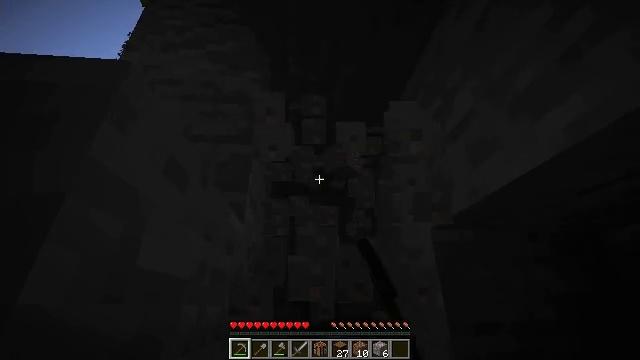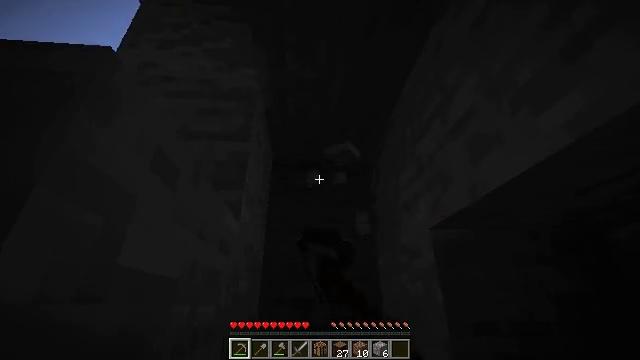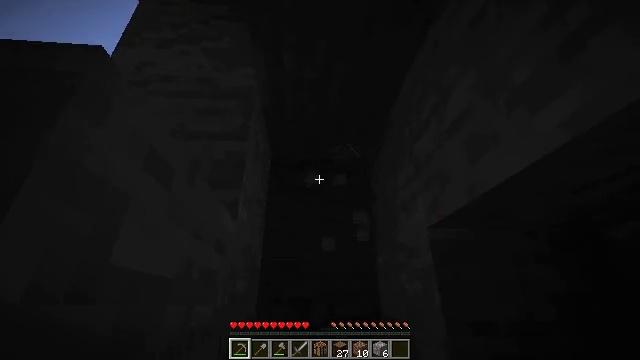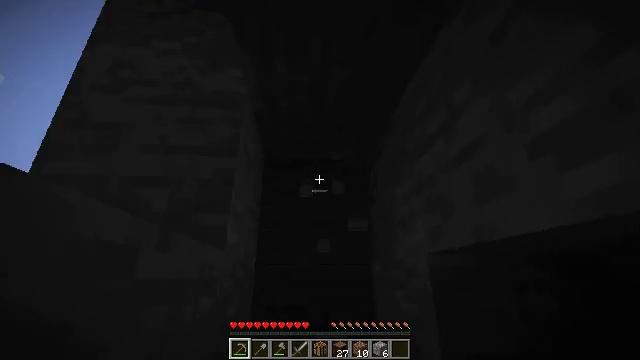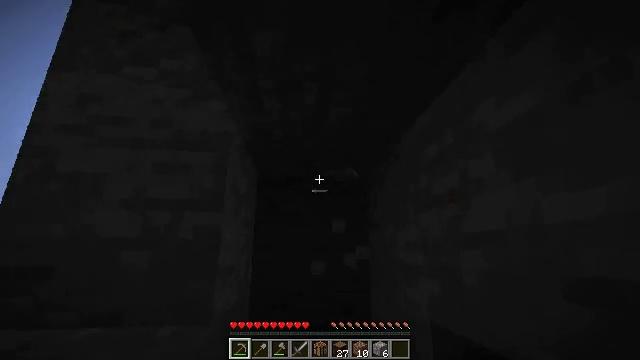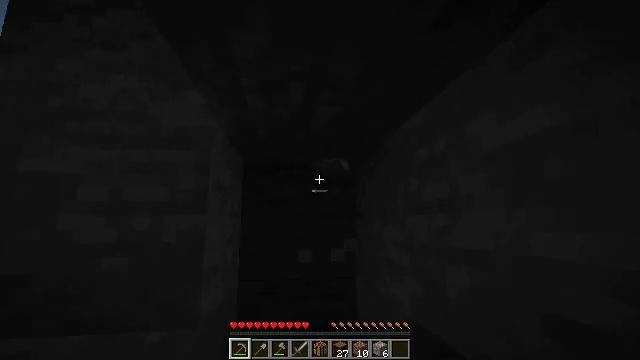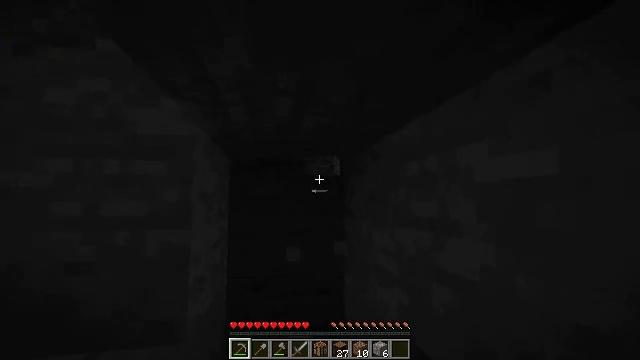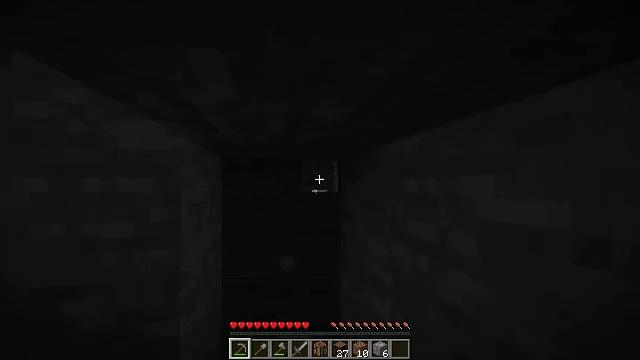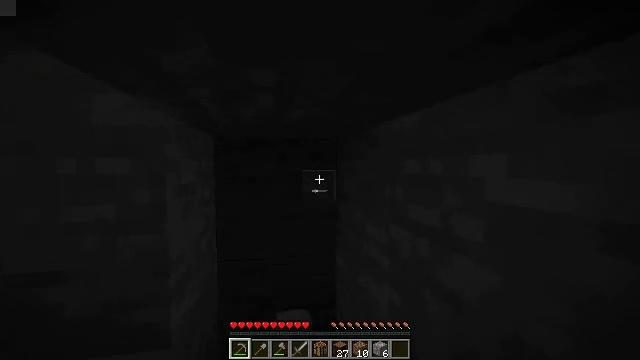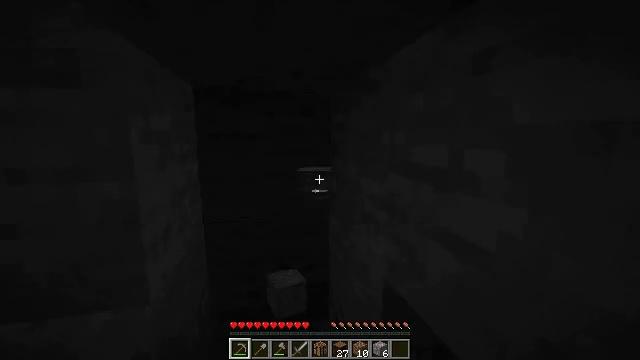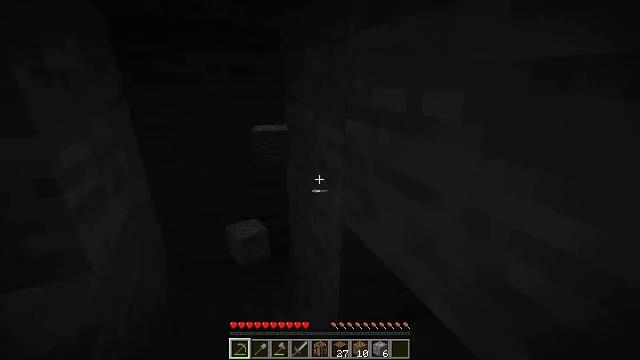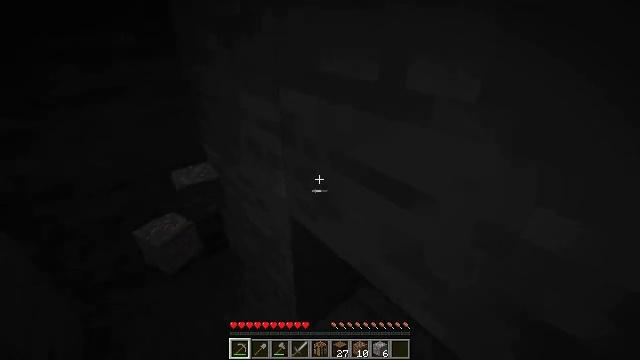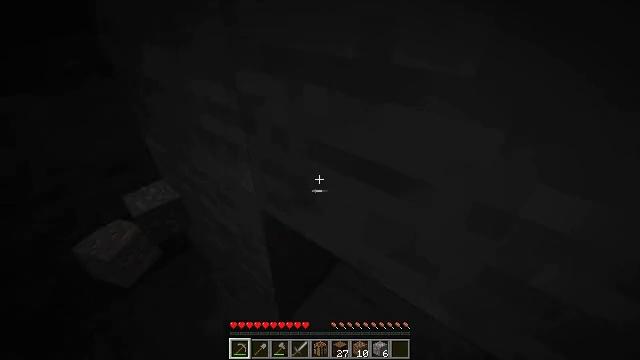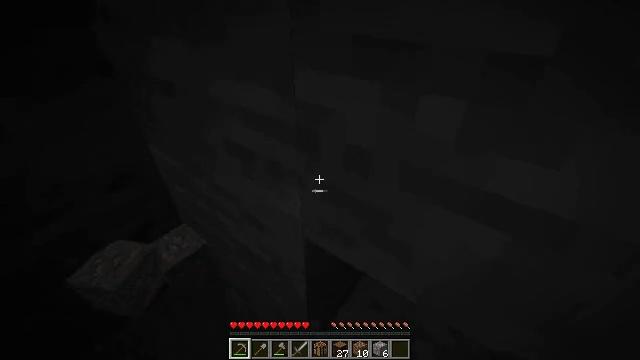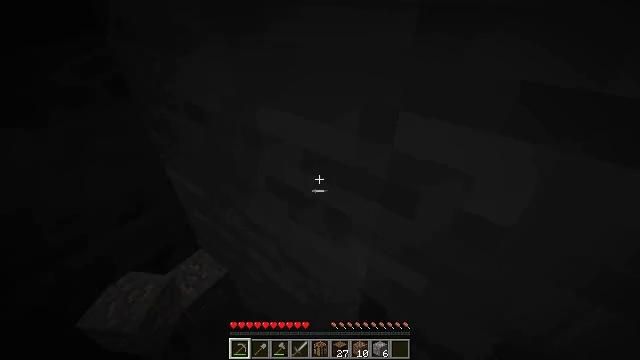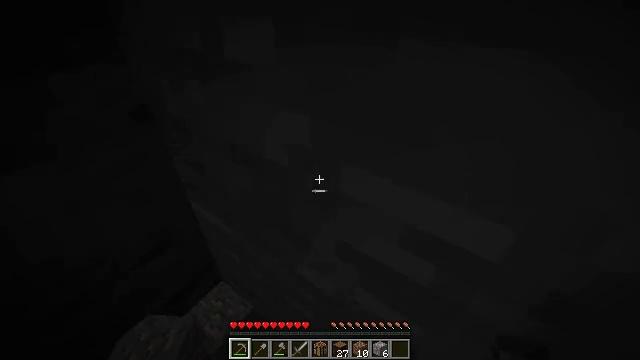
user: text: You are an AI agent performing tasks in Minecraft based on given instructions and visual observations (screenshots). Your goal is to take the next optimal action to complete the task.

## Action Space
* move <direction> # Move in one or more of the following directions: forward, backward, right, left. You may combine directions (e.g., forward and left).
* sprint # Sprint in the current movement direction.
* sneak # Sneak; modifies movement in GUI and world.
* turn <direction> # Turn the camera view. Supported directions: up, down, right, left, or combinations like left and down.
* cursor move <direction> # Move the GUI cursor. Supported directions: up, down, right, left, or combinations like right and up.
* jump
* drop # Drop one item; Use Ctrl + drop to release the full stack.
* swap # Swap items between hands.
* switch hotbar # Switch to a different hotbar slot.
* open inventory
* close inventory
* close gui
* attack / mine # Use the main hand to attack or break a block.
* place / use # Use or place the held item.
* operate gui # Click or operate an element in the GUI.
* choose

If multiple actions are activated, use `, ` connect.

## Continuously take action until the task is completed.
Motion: motion action
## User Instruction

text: Mine the sugar cane near rivers.
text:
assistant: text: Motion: move forward, attack / mine
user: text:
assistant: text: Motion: move forward, attack / mine
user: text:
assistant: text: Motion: move forward, turn down, jump
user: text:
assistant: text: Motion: move forward, turn down, jump
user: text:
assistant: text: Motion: move forward, turn right and down, jump
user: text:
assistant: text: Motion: move forward, turn right and down, jump
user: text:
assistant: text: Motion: move forward, turn down, jump
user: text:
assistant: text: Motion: move forward, turn down
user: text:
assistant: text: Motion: move forward, turn right and down
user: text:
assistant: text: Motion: move forward, turn right and down
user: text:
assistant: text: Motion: move forward and move left, turn right and down
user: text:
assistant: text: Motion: move forward and move left, turn right and down
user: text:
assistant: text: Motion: move forward and move left, turn right and down
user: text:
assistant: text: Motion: move forward and move left
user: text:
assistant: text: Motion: move forward and move left
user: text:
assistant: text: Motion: move forward and move left
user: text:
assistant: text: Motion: move forward and move left, turn right and down
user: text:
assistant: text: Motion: move forward and move left, turn right and down
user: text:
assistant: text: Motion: move forward and move left, turn right and down
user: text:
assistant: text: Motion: move forward and move left, turn right and down
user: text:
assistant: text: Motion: move forward and move left, turn right
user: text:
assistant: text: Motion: move forward and move right, turn right and up
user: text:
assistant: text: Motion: move forward and move right, turn right and up
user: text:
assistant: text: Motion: move forward and move right, turn right and up
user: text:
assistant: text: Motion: move forward and move right, turn up
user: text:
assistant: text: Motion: move forward, turn up
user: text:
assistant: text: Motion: move forward
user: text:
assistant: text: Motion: move forward
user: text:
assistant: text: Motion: move forward
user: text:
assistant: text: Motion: move forward